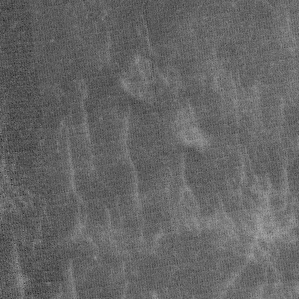
Label: frost